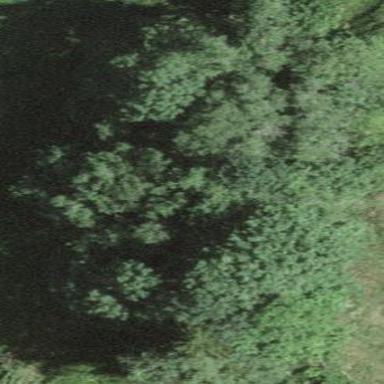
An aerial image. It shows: Forest area.